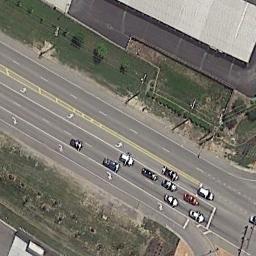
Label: freeway